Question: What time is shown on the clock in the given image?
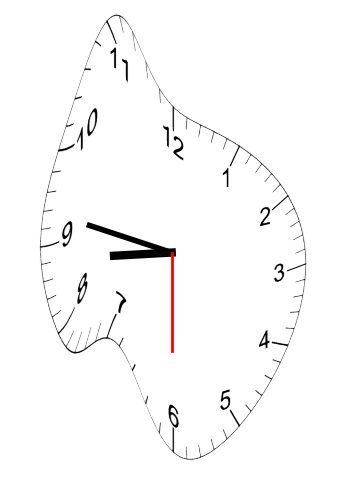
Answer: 08:46:30